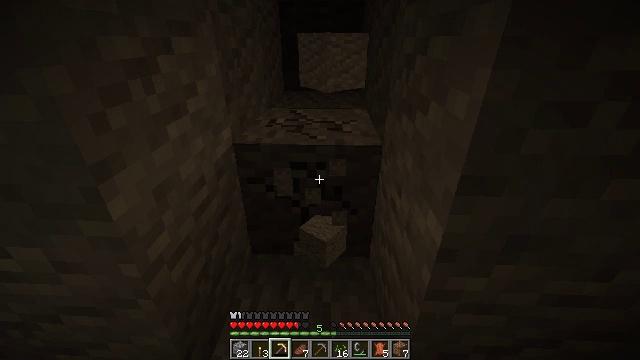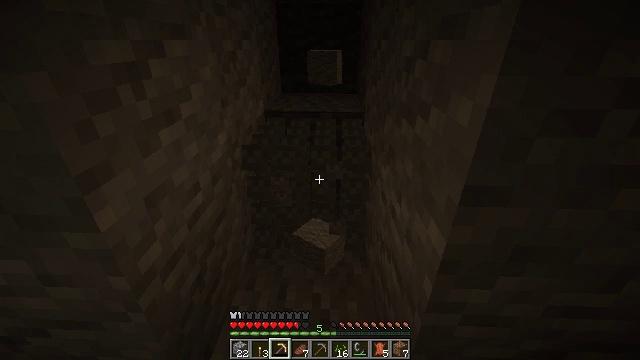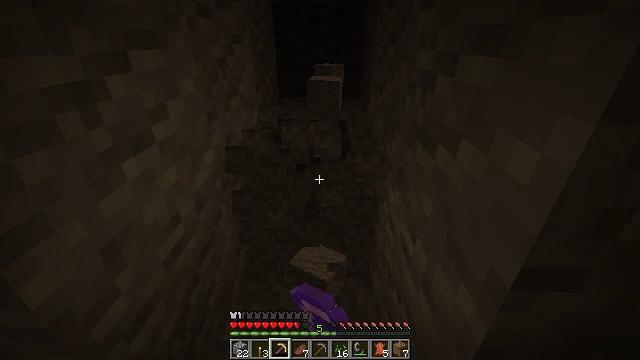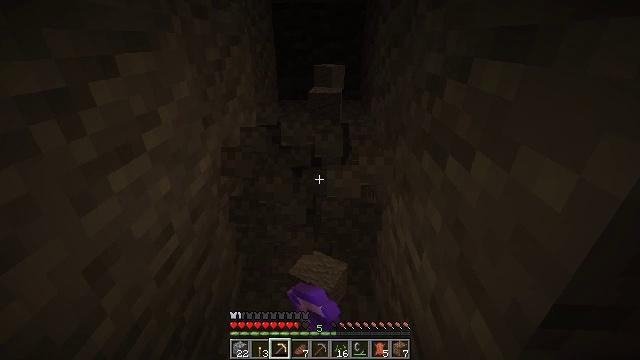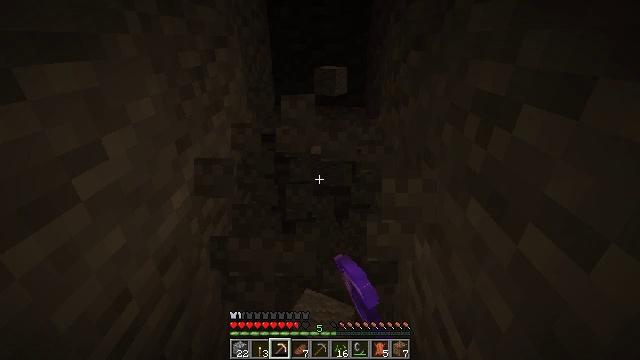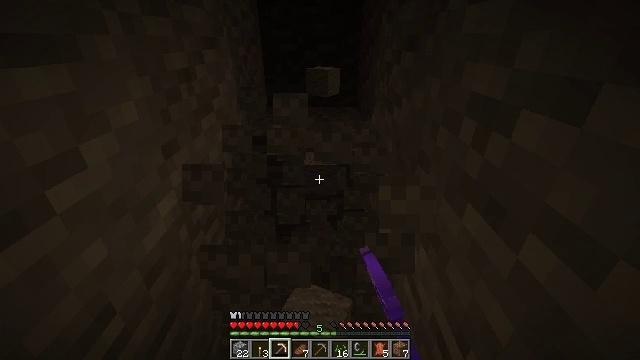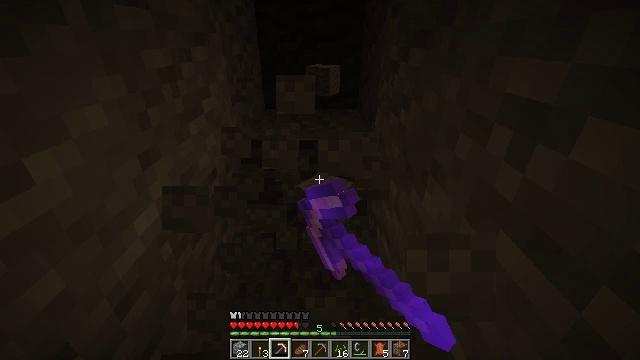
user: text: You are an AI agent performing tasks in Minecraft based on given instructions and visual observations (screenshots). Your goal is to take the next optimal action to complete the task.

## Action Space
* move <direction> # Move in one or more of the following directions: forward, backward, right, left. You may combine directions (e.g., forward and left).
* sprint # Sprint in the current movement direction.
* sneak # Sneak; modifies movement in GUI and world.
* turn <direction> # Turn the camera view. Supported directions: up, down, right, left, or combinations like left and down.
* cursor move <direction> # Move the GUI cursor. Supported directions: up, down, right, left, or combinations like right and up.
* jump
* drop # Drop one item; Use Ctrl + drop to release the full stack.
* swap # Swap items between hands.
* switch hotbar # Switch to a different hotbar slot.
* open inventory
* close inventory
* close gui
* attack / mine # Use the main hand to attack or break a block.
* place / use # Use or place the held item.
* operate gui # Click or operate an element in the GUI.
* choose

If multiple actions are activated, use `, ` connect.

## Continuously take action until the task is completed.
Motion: motion action
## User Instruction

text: Attack the andesite block to gather it.
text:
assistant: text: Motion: move forward, attack / mine
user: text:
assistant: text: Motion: move forward, attack / mine
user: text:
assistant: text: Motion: move forward, attack / mine
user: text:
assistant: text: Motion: move forward, attack / mine
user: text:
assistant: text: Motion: turn right, attack / mine
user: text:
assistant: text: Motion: attack / mine
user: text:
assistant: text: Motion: attack / mine